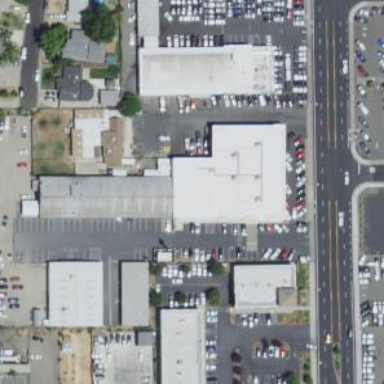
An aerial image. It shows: Commercial area.